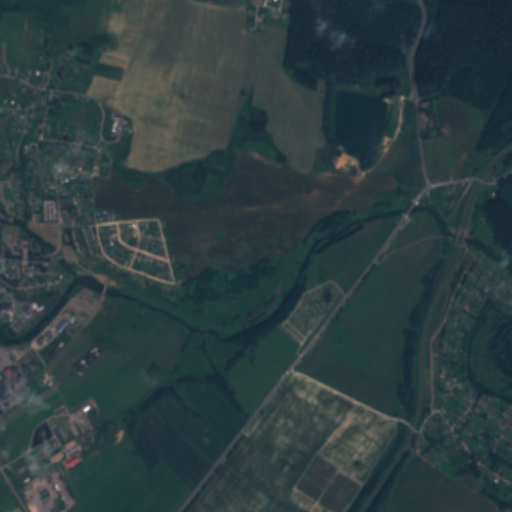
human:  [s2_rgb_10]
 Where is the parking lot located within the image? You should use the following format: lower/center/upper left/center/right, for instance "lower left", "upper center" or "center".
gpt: The parking lot is located in the center left of the image.
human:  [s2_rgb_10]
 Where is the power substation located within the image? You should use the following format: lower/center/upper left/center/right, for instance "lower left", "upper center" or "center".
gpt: The power substation is located in the lower left of the image.
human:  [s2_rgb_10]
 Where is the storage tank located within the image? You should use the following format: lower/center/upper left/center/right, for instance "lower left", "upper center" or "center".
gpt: The storage tank is located in the center left of the image.
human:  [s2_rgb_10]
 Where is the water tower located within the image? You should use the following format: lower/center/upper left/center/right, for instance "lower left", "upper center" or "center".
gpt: The water tower is located in the lower left of the image.
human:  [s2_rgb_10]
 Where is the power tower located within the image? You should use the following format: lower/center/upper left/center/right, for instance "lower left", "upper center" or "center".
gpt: There is no power tower in the image.